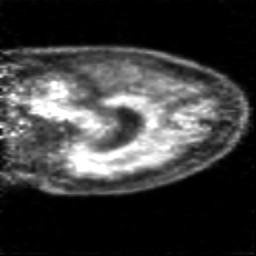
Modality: PET
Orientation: sagittal
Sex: male
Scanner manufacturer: siemens